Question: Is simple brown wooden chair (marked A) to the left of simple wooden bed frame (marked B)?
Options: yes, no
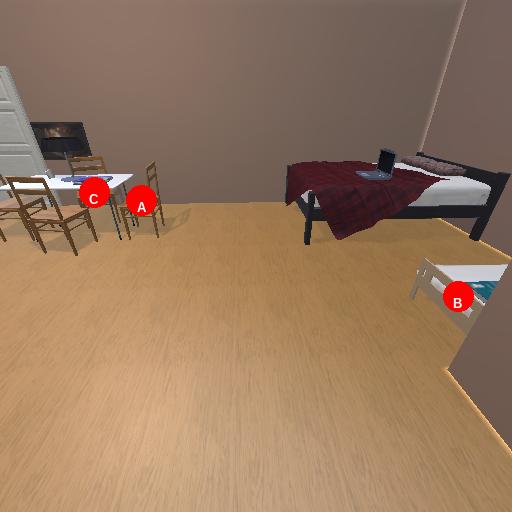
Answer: yes